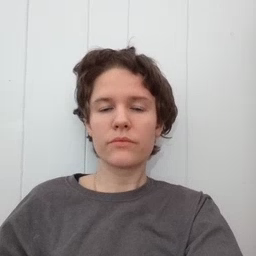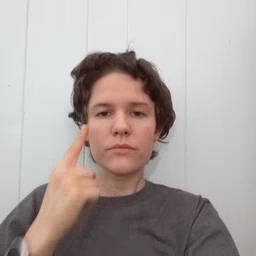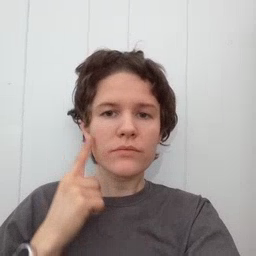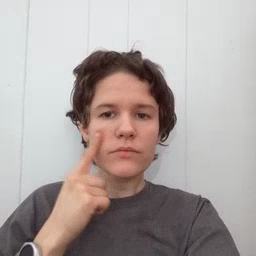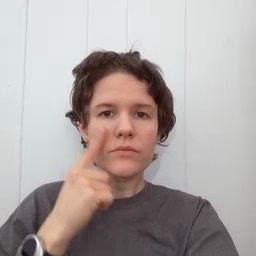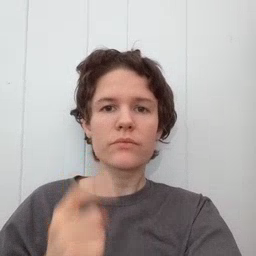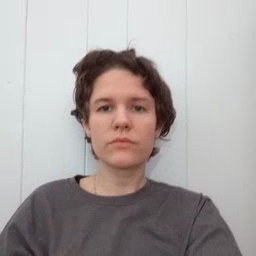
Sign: cheek